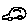
Label: car